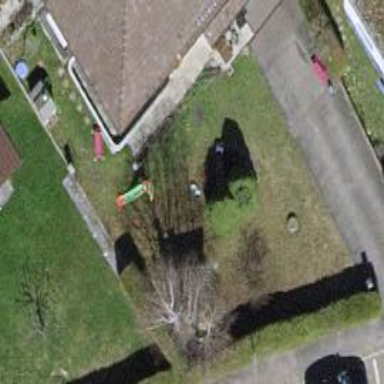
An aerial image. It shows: Residential garden.